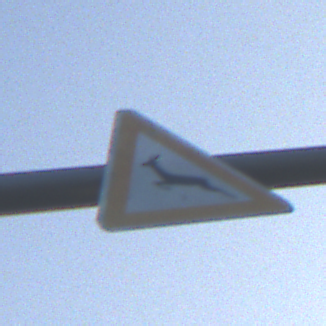
Verkehrszeichen: WildwechselRechts
Umgebung: Outdoor, Nature
Tageszeit: Dawn
Wetter: Clear
Licht: Natural
Jahreszeit: NotSpecified
Kontrast: LowContrast